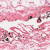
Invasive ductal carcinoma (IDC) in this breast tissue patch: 0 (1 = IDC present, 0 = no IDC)